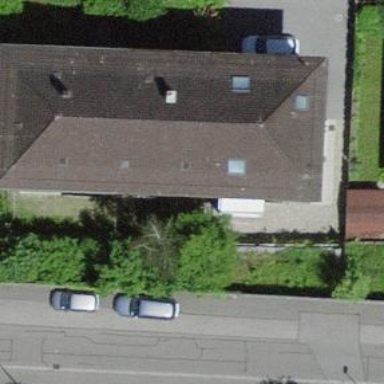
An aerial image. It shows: Building with hipped roof.